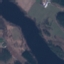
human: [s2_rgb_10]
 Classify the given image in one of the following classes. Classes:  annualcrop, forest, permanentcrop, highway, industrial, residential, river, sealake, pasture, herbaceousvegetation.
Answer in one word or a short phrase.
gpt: River